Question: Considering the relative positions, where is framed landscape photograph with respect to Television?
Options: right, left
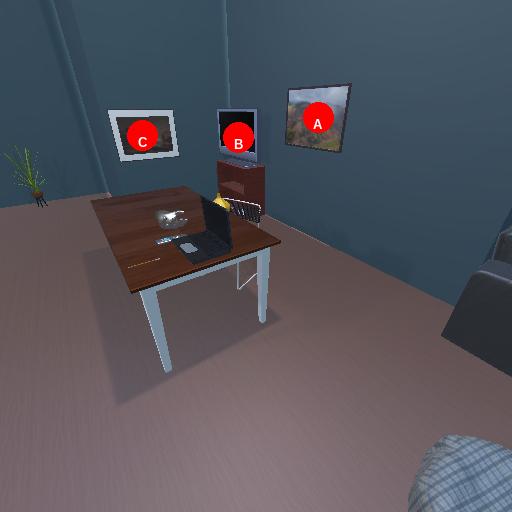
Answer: right